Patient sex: M
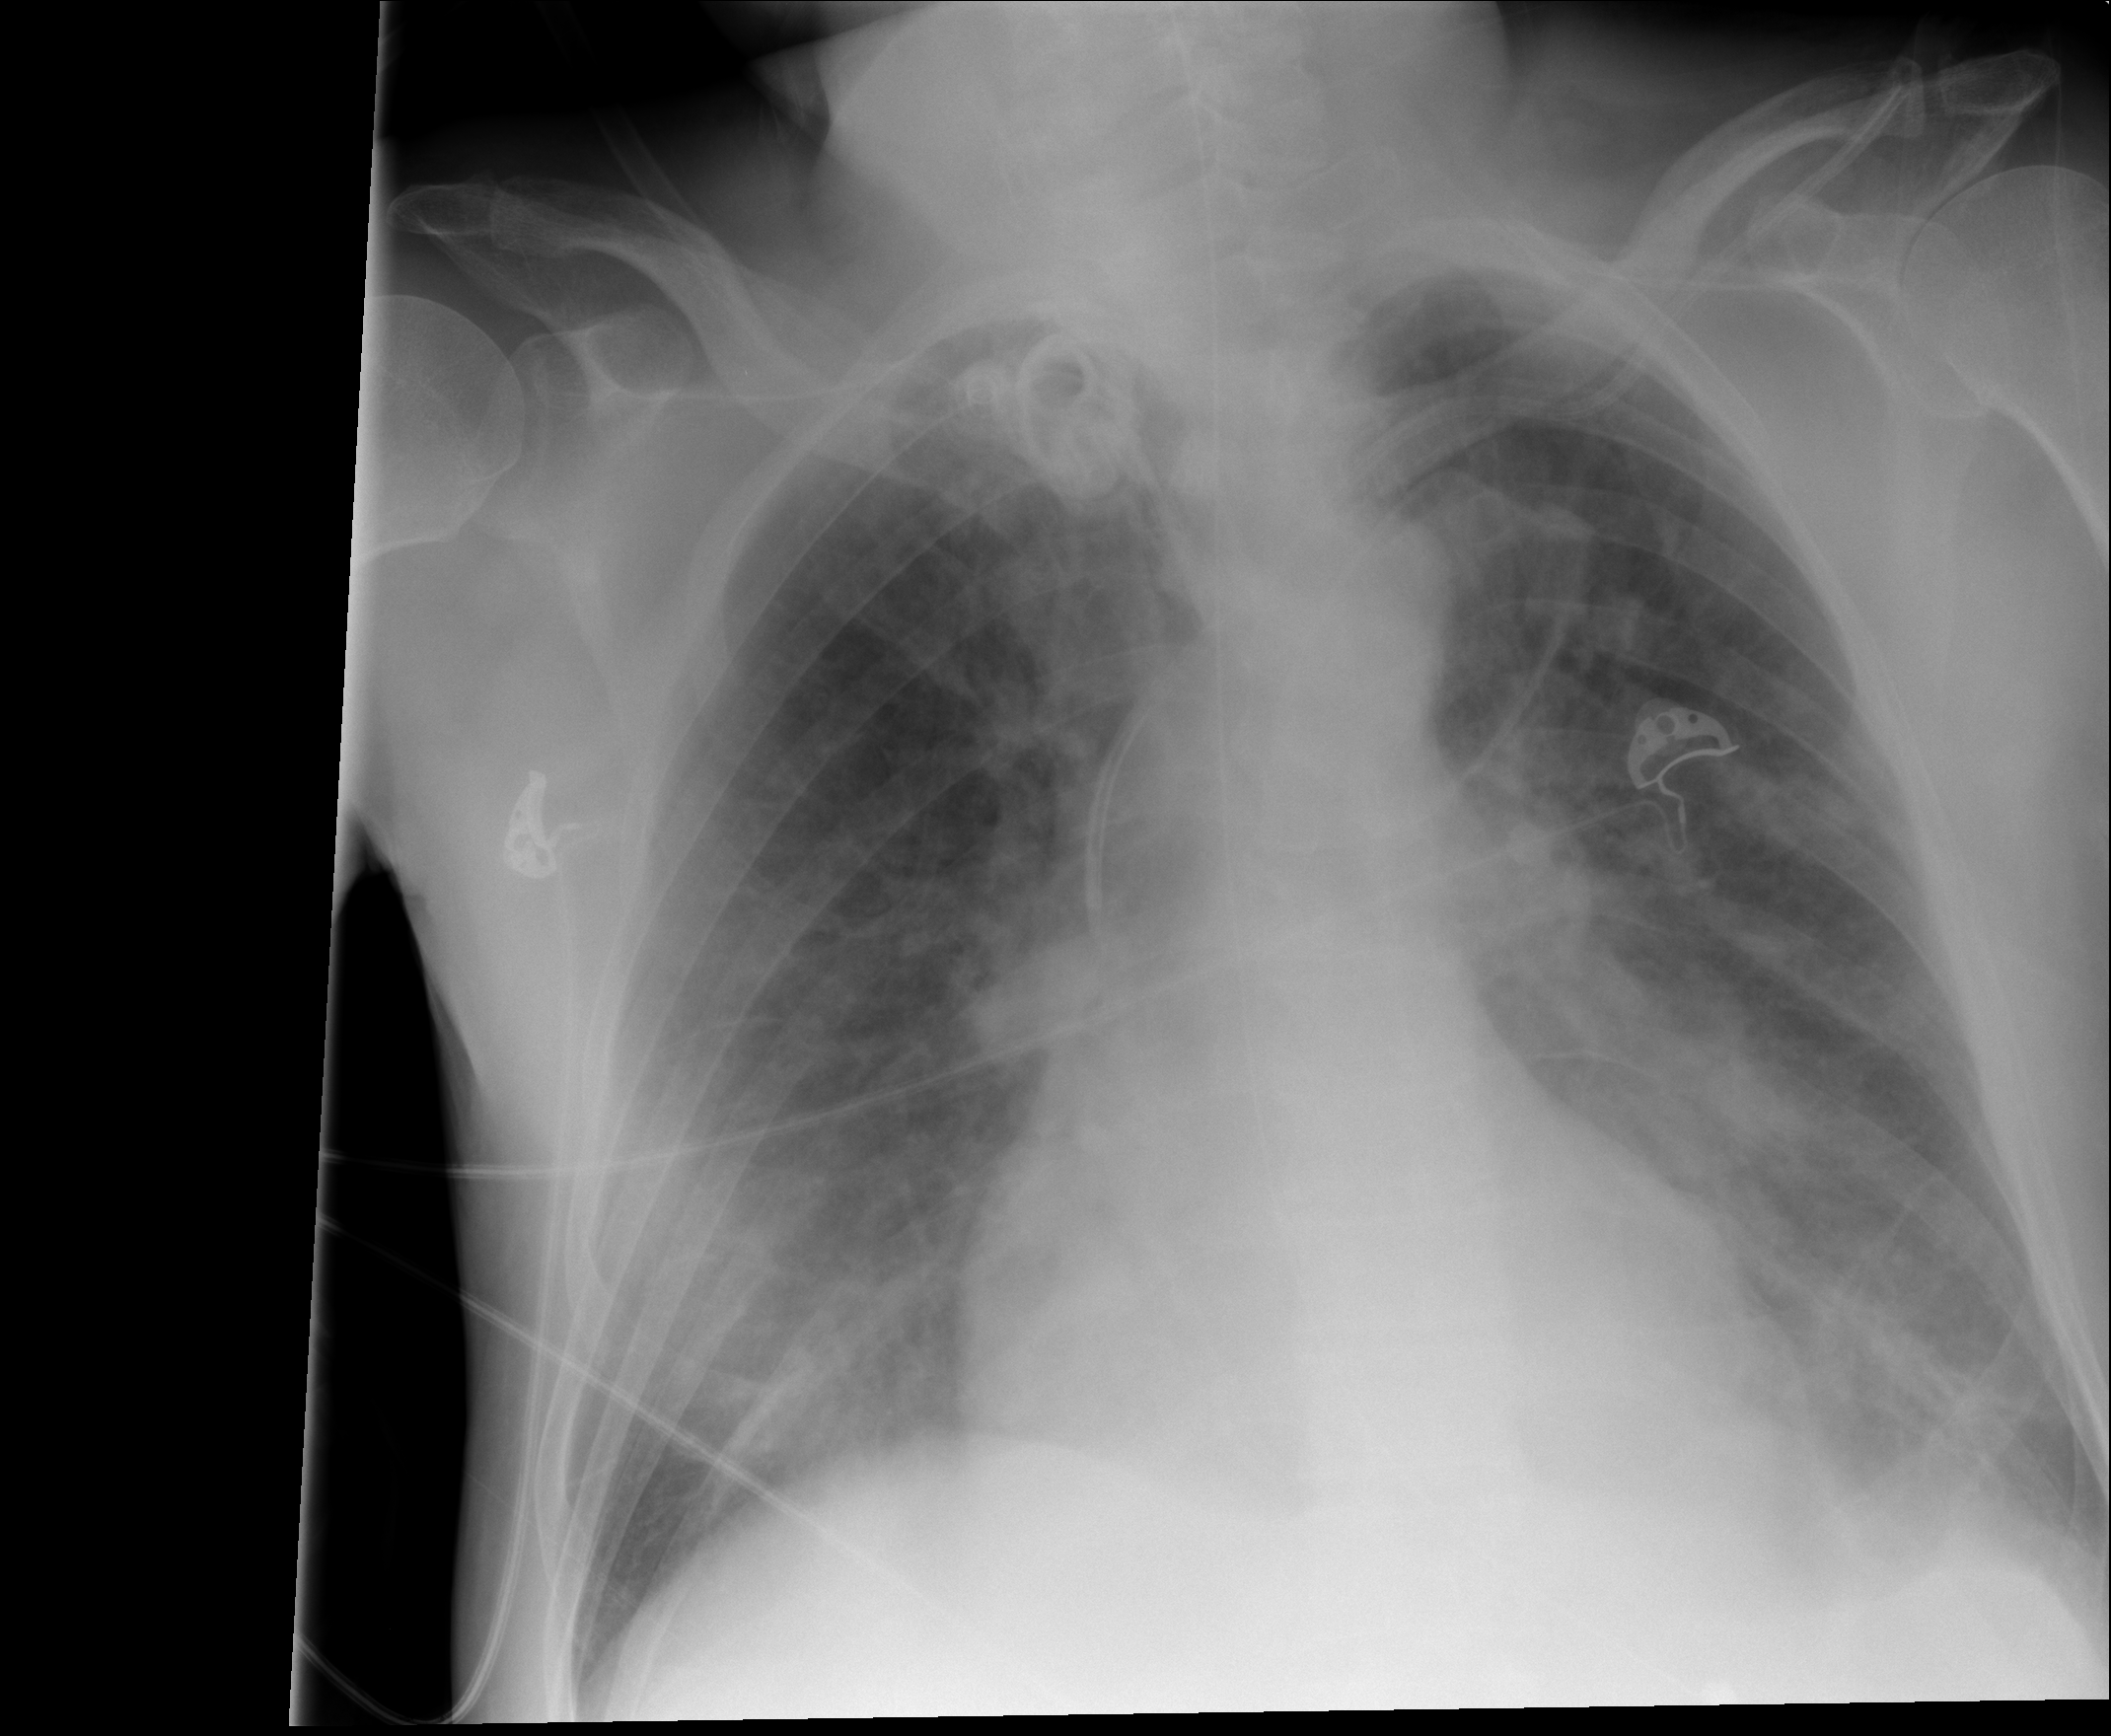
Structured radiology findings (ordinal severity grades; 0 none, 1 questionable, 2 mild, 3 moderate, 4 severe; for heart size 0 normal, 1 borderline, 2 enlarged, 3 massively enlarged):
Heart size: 1
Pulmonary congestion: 2
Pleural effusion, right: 1
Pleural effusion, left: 2
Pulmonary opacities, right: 0
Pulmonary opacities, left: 0
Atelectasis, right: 1
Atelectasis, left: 2